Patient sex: M
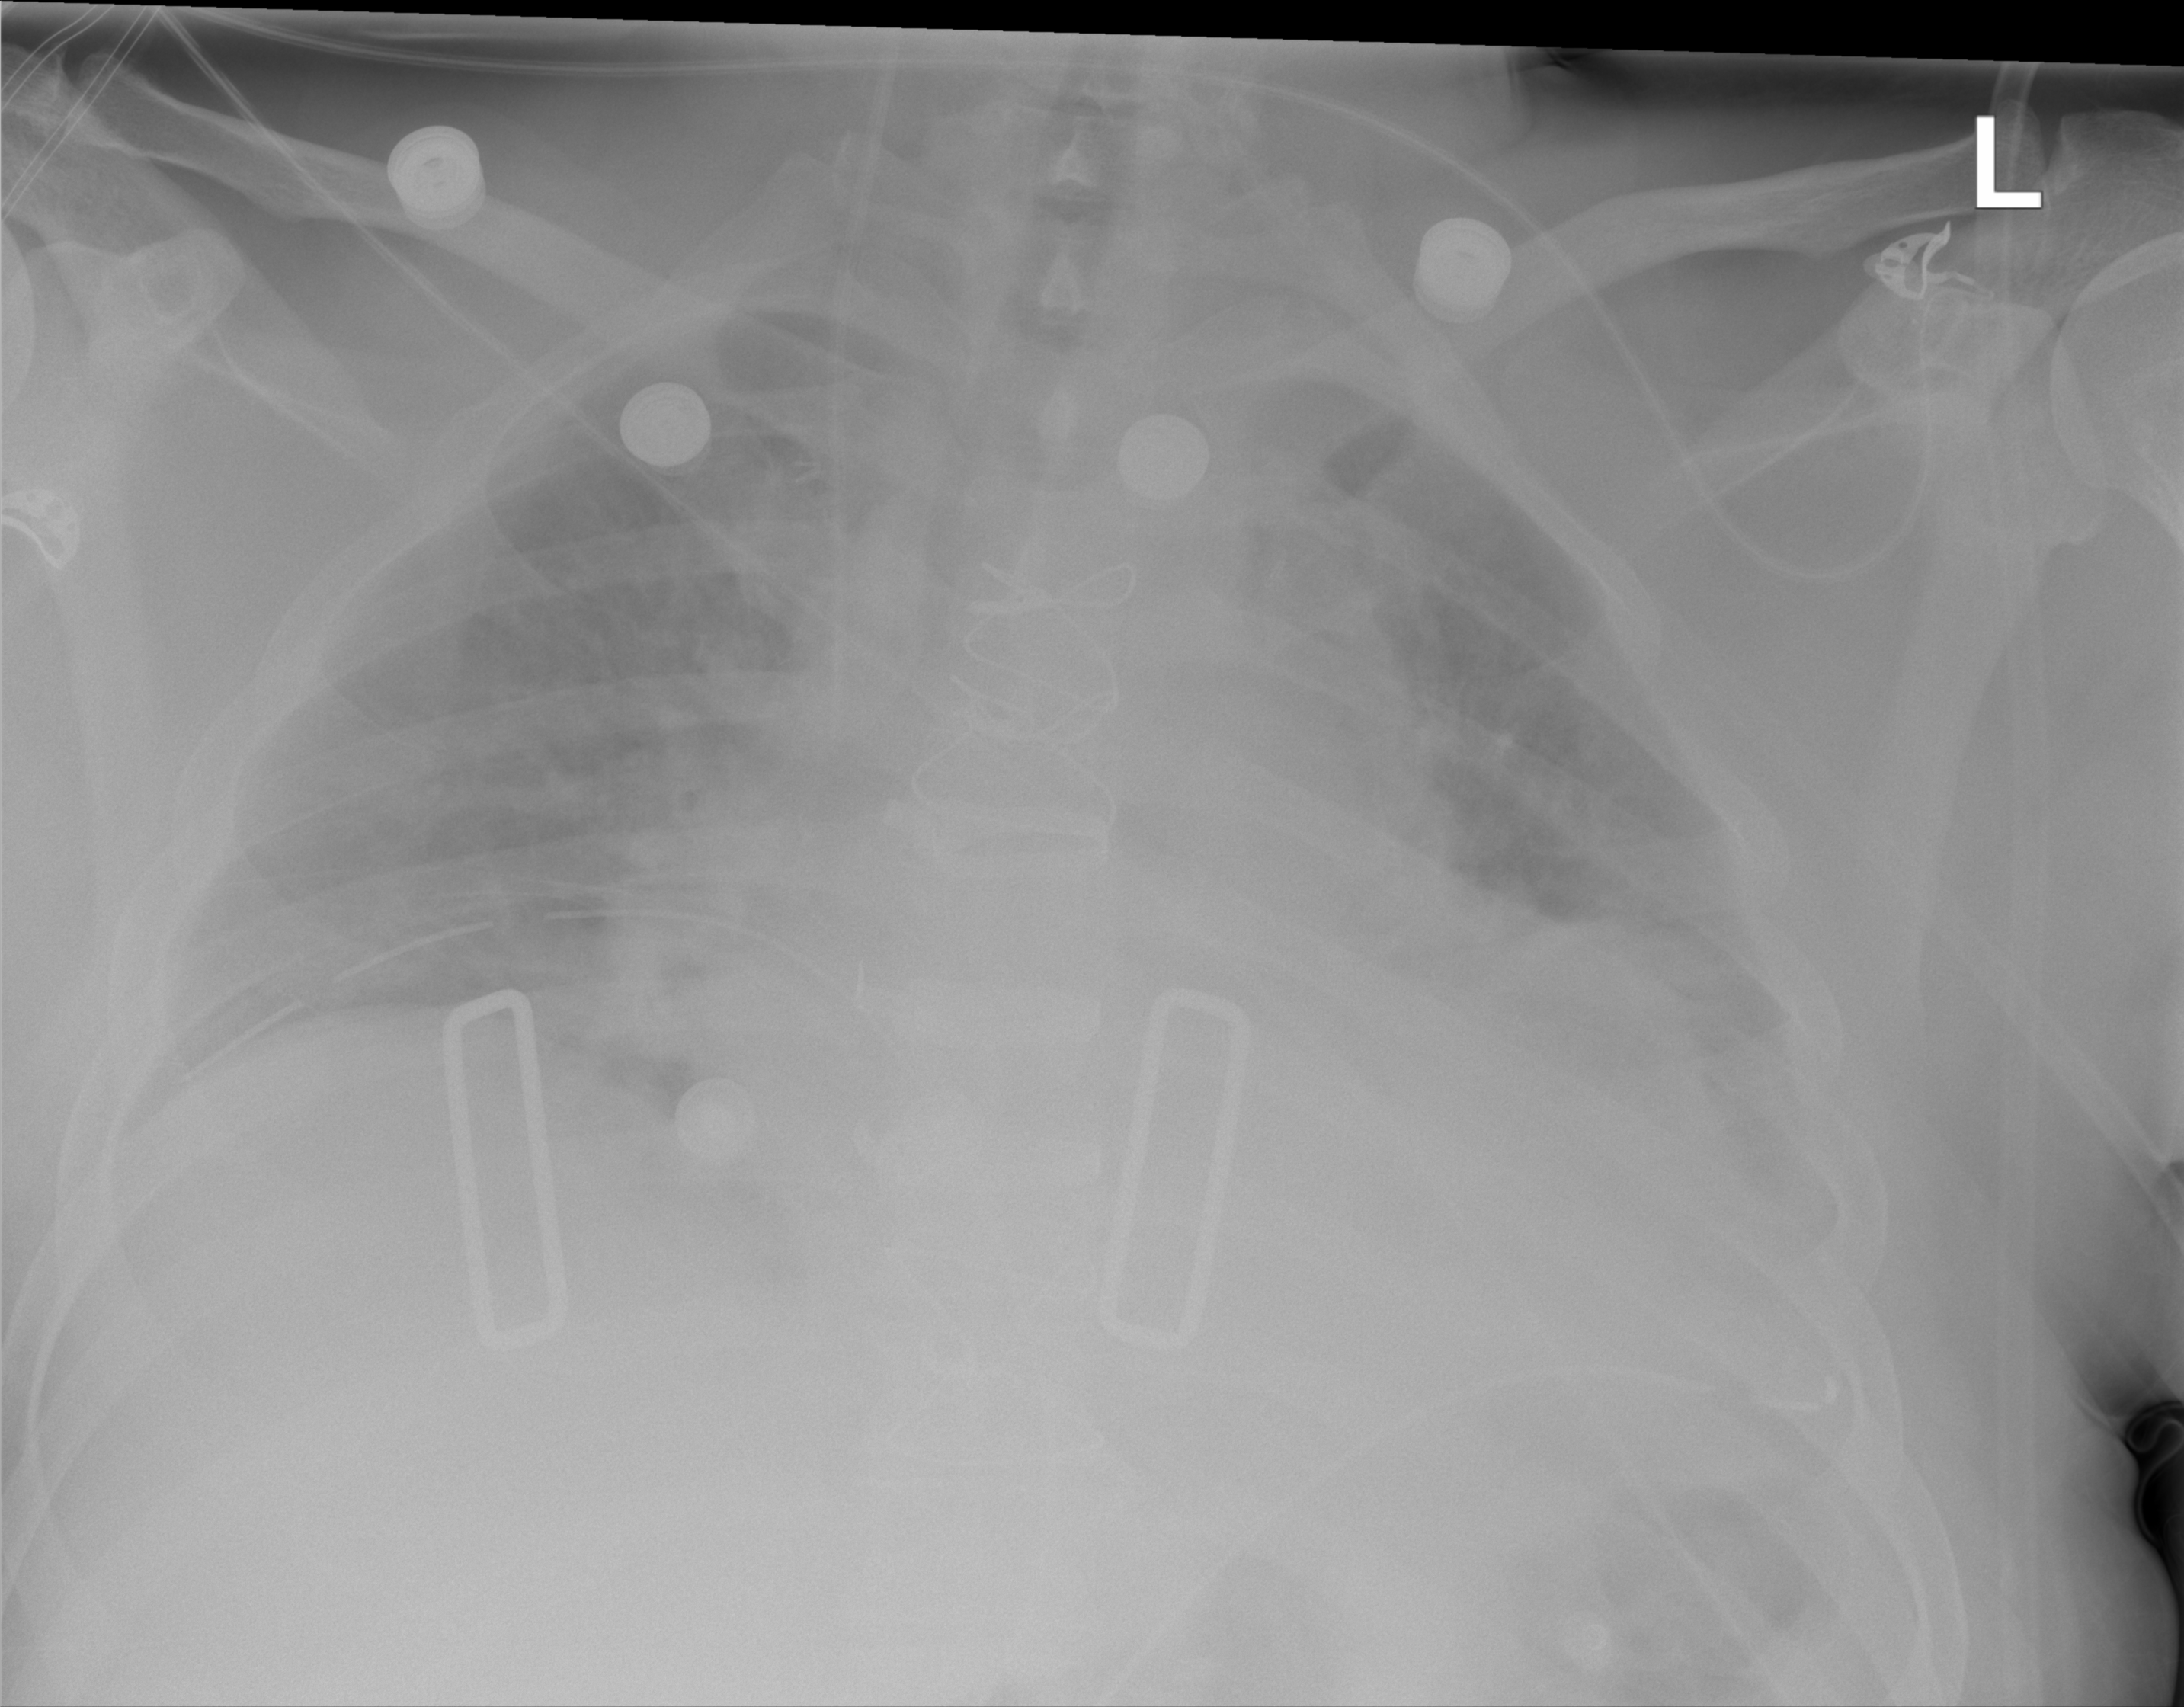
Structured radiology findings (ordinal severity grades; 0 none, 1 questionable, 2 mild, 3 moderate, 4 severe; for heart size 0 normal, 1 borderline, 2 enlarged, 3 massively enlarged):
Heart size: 2
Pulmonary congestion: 2
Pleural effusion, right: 0
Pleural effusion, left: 2
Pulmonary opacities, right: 0
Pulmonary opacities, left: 1
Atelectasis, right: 0
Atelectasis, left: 2